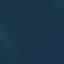
Label: SeaLake